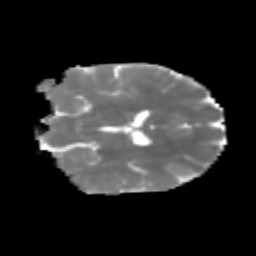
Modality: MD
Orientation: coronal
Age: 23
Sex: male
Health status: healthy